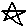
Label: star